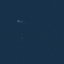
Land use / land cover: SeaLake